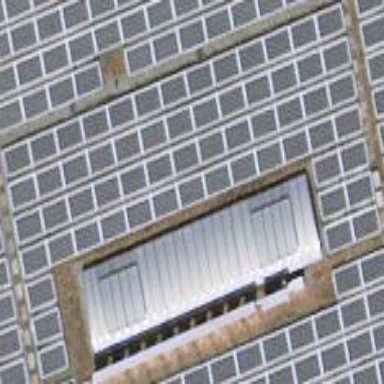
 consisting of solar photovoltaic panels."